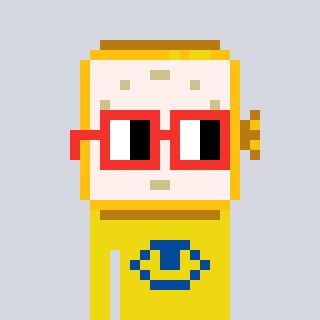
a pixel art character with square red glasses, a watch-shaped head and a yellow-colored body on a cool background